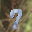
Label: 7